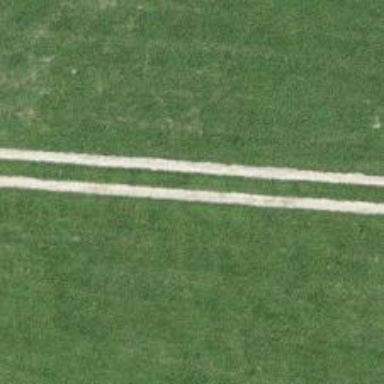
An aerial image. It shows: Track with grade 3 surface.